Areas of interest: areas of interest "Cultural Palace"
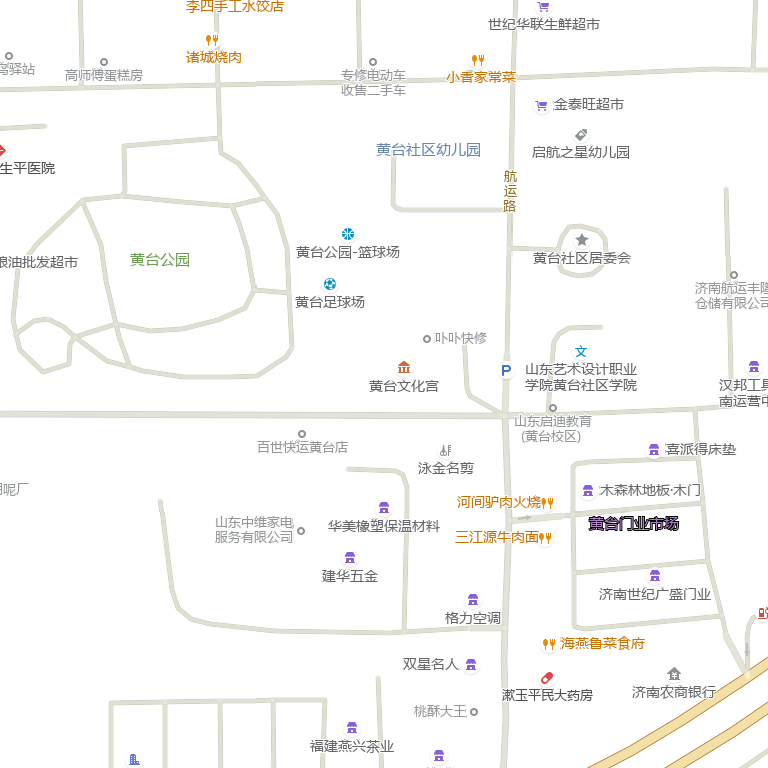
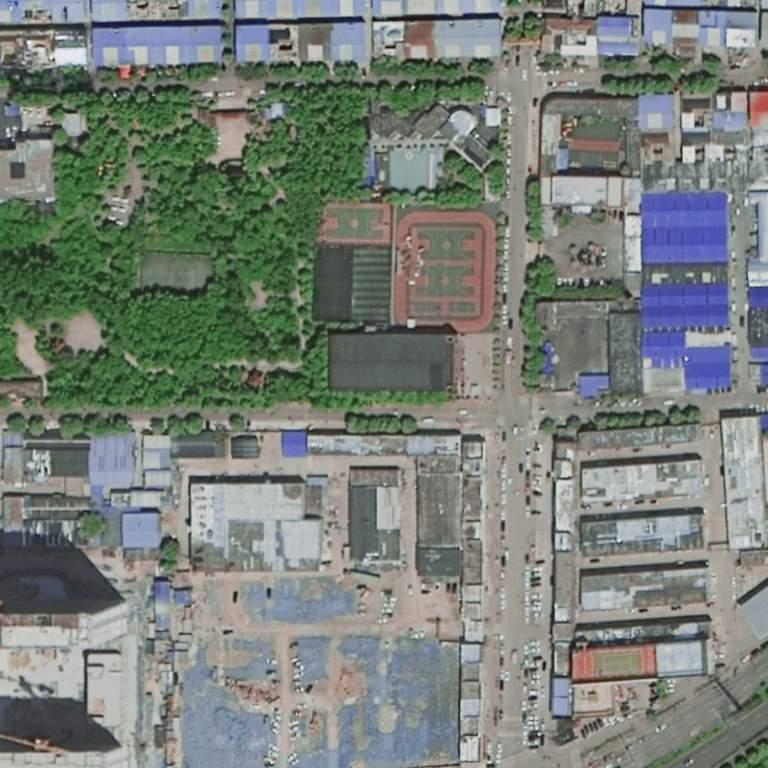